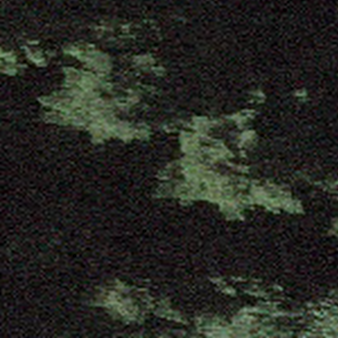
Label: other